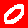
Digit: 0